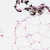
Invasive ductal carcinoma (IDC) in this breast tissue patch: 0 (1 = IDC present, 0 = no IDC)